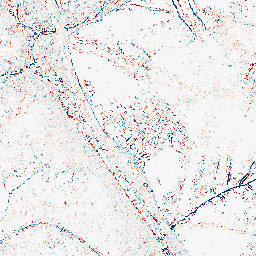
Category: edge_preserving
Decomposition family: median
Decomposition parameters: size: 3
Upsampling method: area
Upsampling parameters: scale: 4
Upsampling scale: 4